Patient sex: F
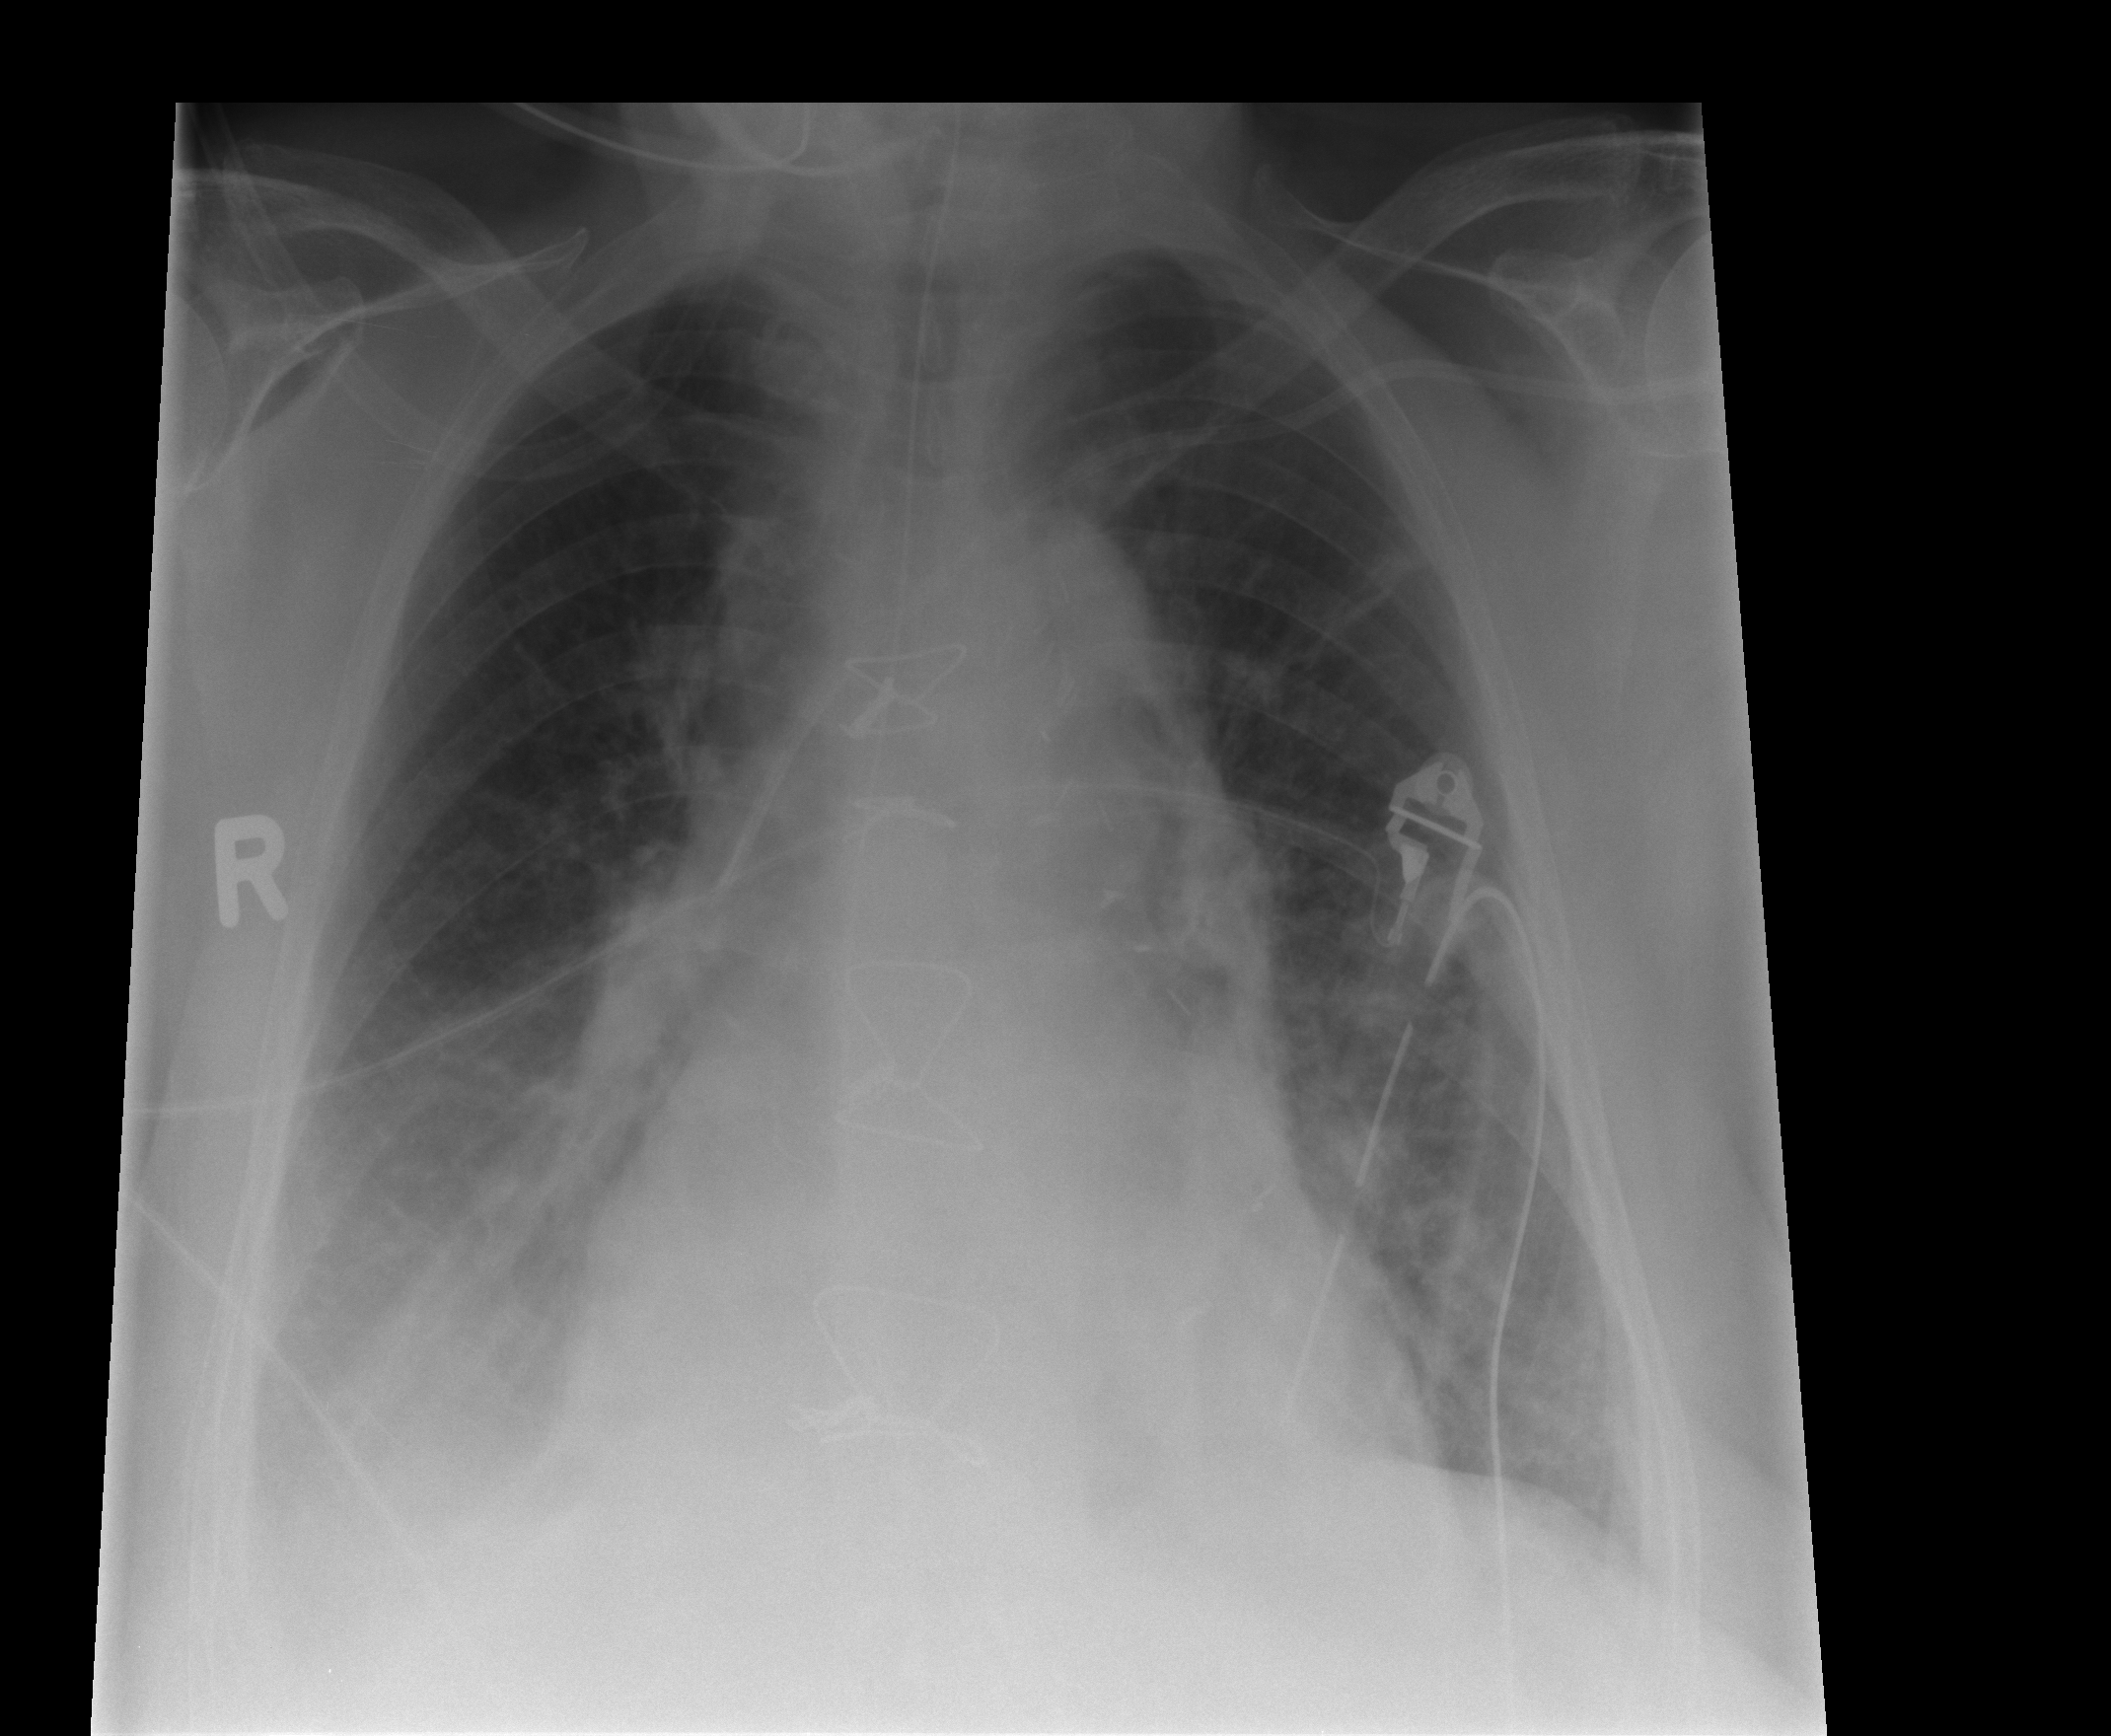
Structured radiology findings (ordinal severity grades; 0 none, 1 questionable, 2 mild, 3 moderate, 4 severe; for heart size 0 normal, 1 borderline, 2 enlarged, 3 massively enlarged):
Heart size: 2
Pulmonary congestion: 1
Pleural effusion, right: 2
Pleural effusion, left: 0
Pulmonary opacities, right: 2
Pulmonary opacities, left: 1
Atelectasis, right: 2
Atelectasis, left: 2